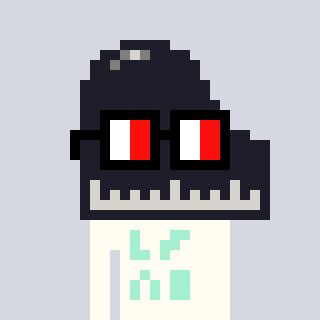
a pixel art character with square glasses with black frames and red eyes, a piano-shaped head and a grayscale-colored body on a cool background